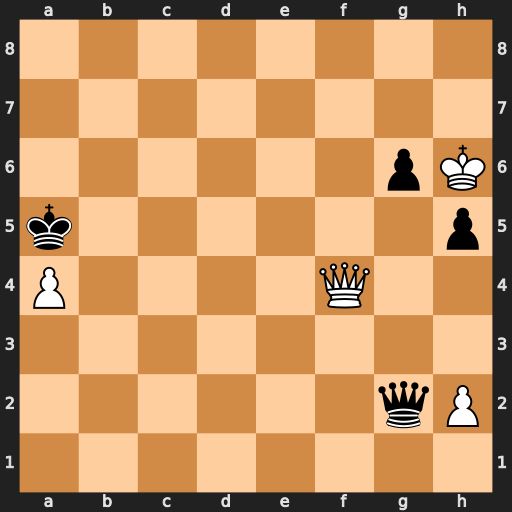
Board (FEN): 8/8/6pK/k6p/P4Q2/8/6qP/8
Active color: w
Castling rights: -
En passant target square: -
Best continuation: Qg5+ Qxg5+ Kxg5